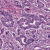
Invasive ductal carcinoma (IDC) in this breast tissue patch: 1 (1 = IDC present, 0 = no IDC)